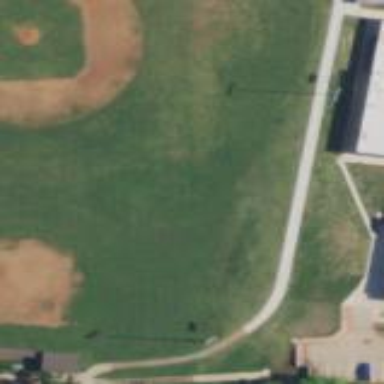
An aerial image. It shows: Baseball pitch for leisure land activities.